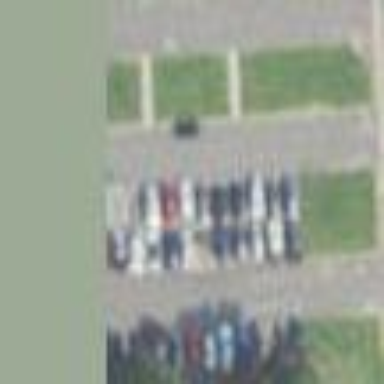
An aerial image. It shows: Parking area with surface.